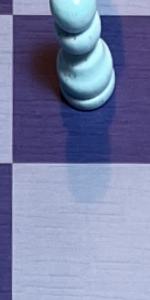
Label: Empty